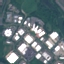
Land use / land cover class: Industrial